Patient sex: M
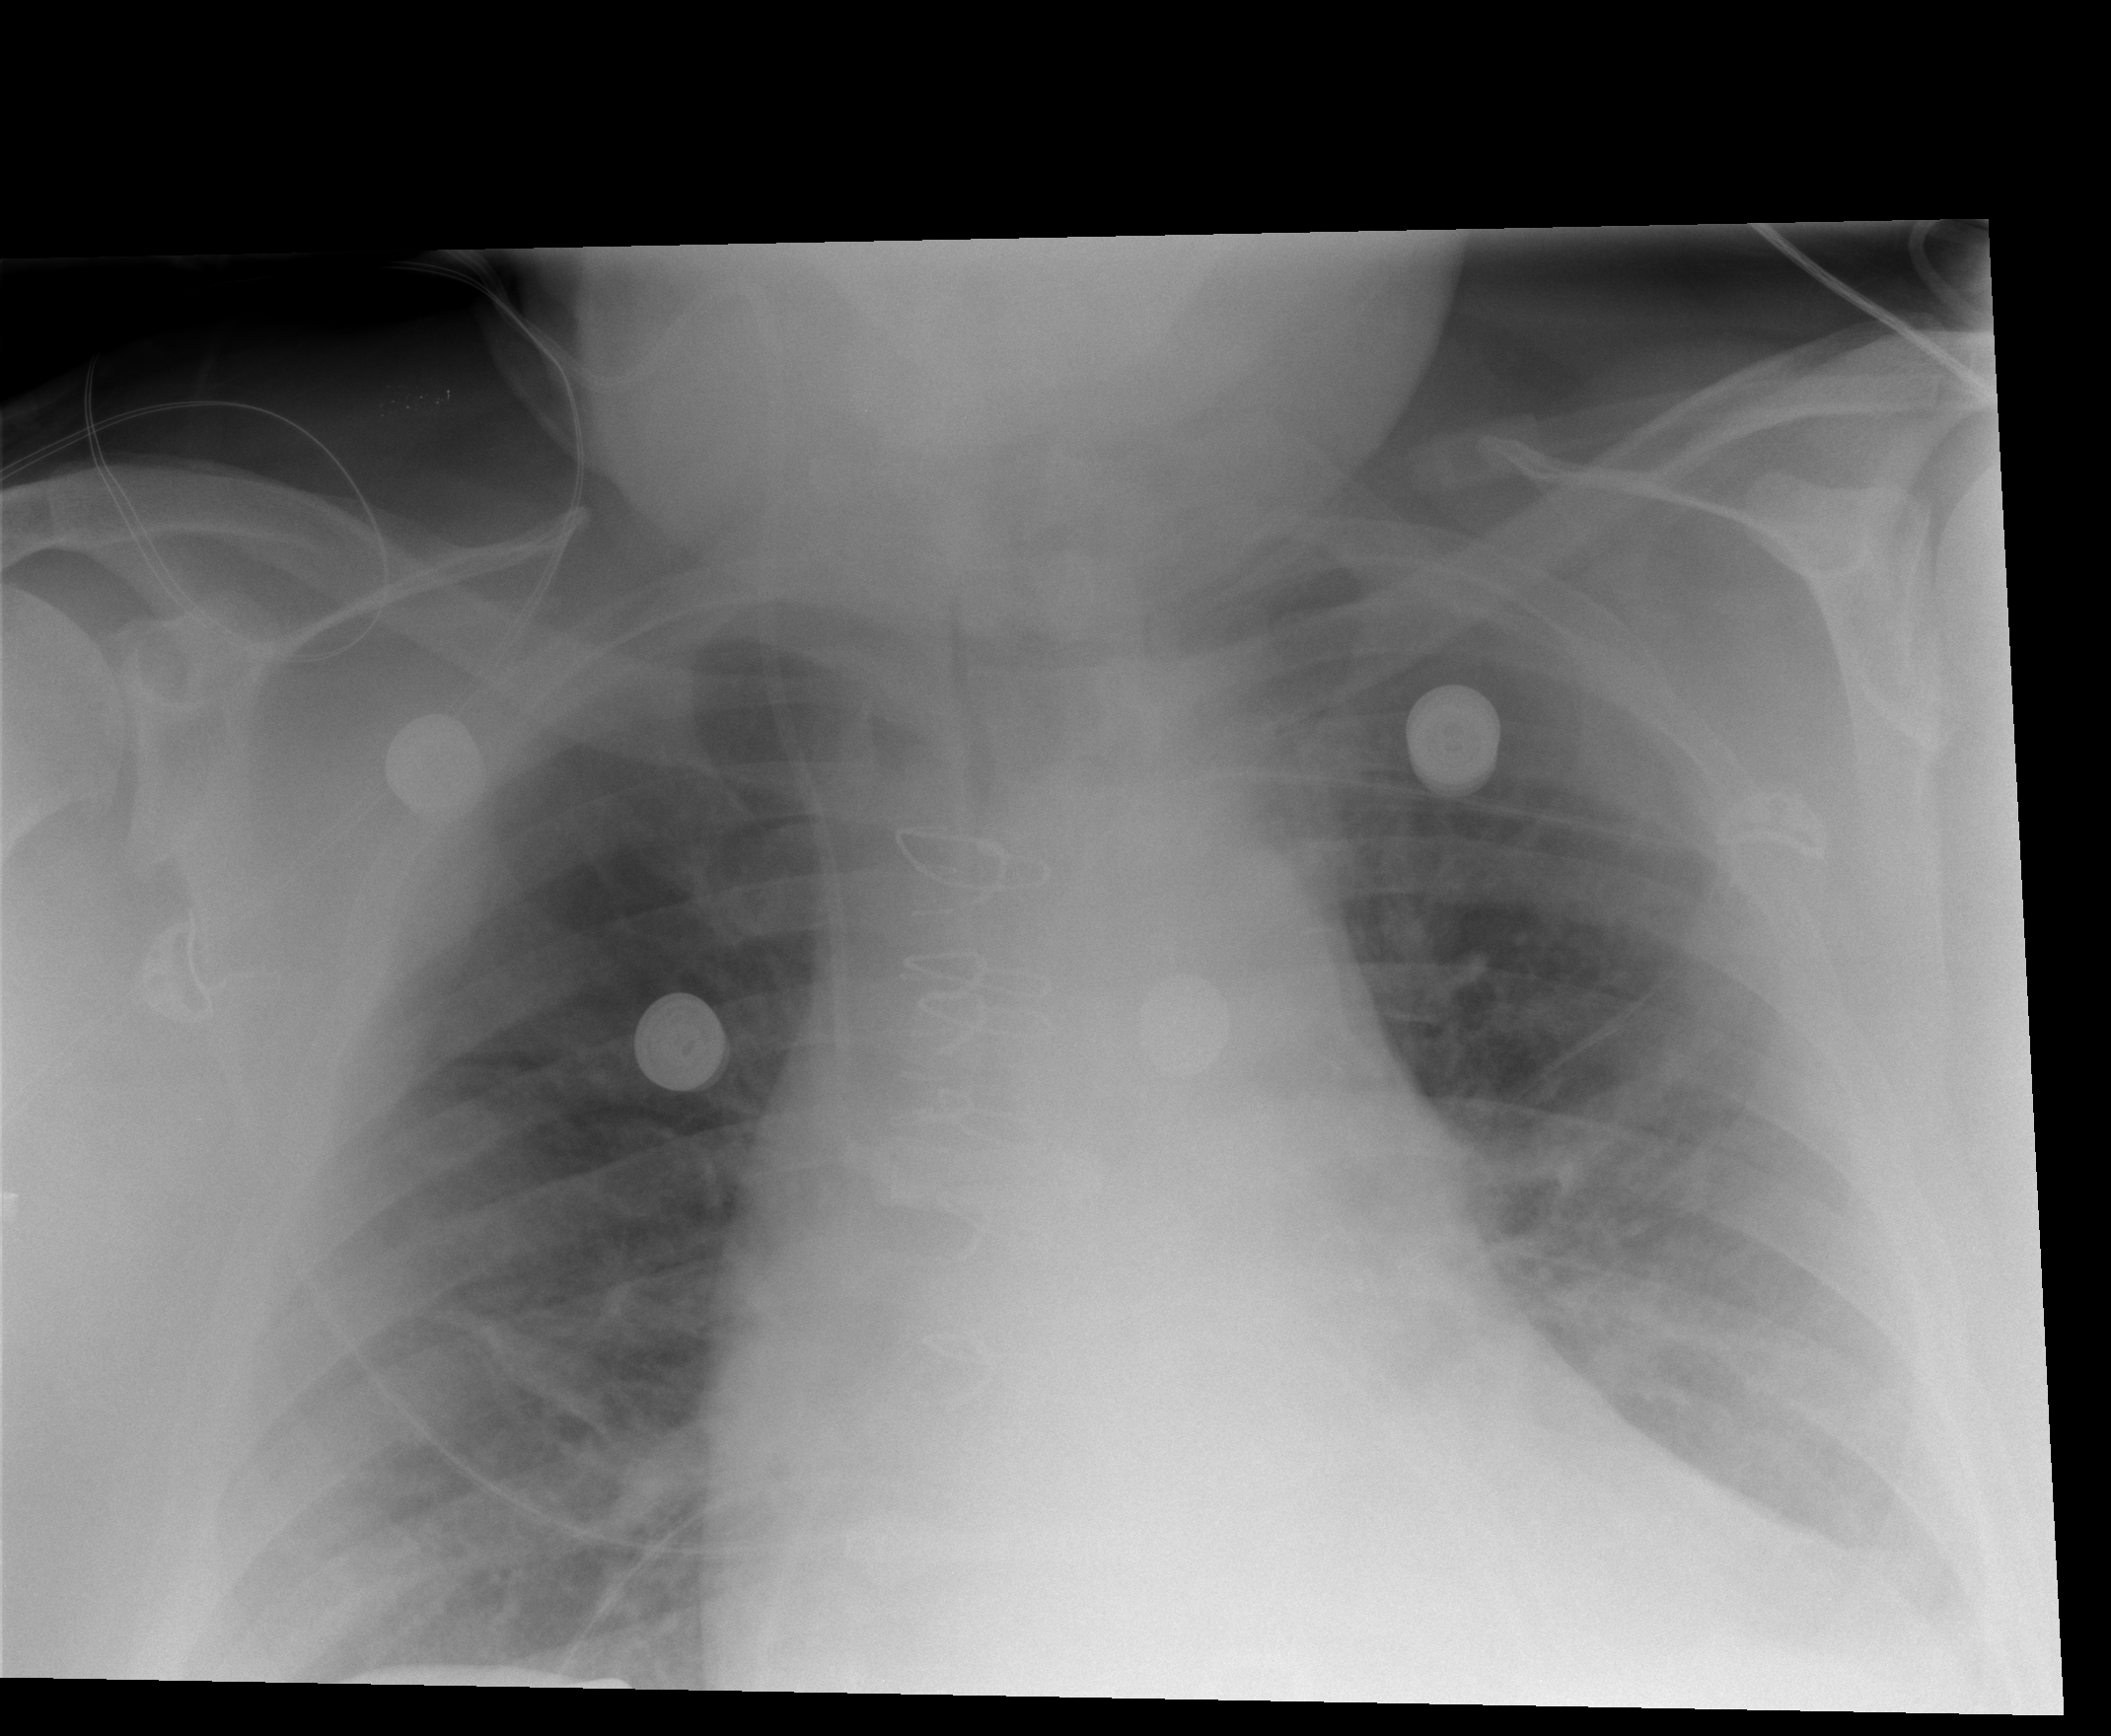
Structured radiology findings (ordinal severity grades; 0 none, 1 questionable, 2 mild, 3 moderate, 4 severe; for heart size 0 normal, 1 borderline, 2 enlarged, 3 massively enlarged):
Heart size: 2
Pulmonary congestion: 2
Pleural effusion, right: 1
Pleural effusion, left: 2
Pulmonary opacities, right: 0
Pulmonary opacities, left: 0
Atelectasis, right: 2
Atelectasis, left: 2